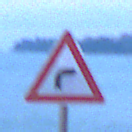
Verkehrszeichen: KurveRechts
Umgebung: Outdoor, Urban
Tageszeit: Dawn
Wetter: PartlyCloudy
Licht: Natural
Jahreszeit: NotSpecified
Kontrast: LowContrast